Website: walmart
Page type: customer-info-address
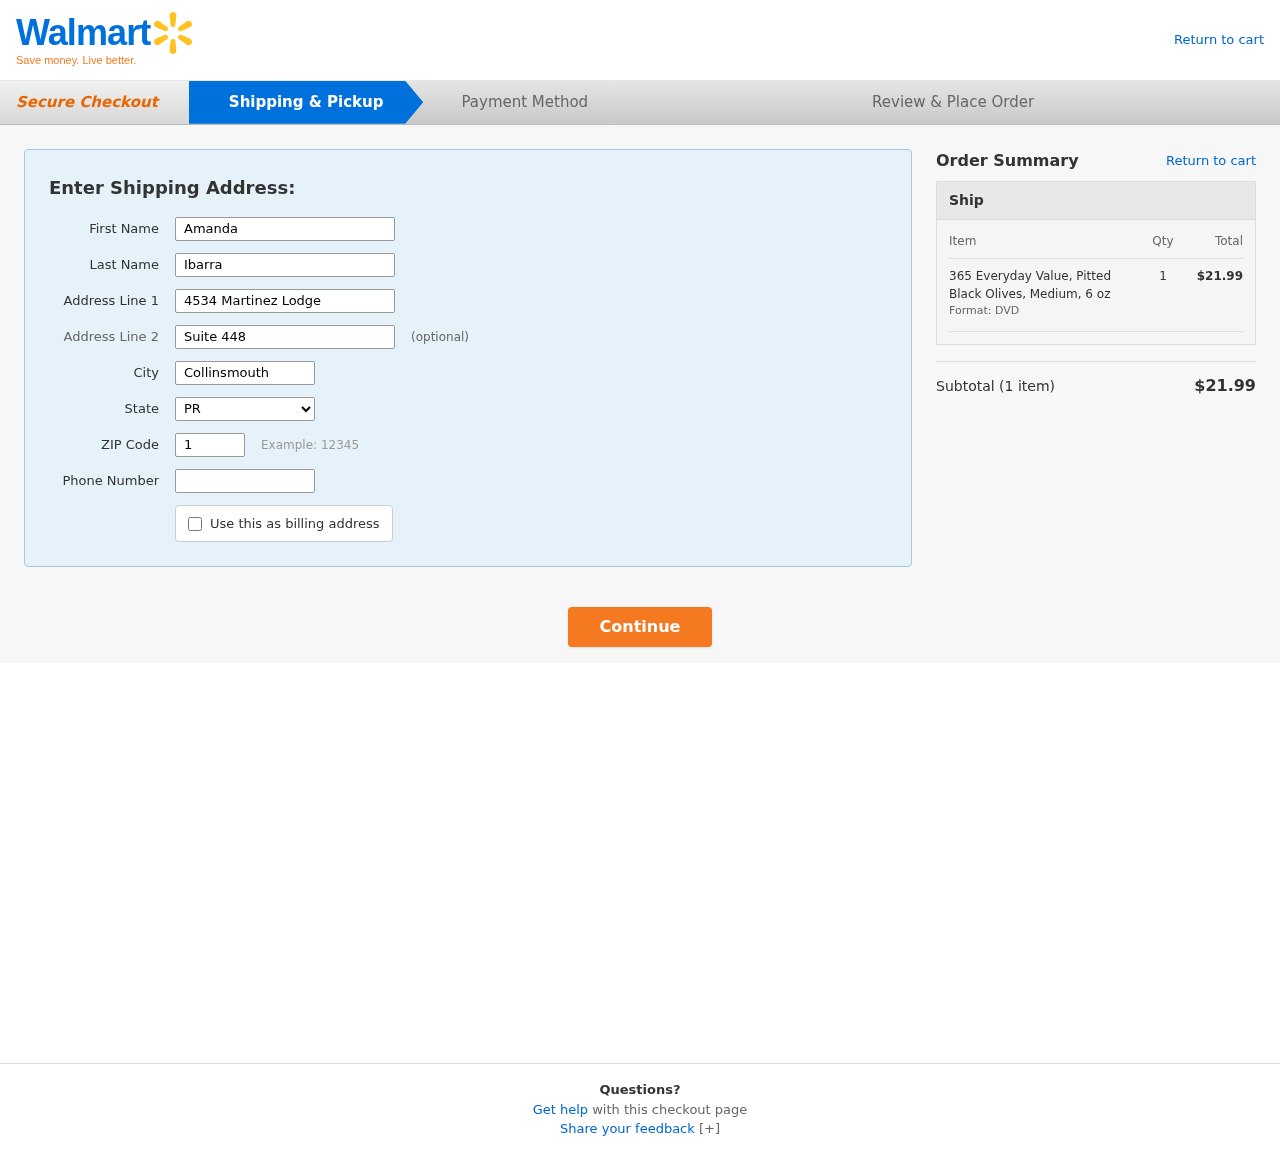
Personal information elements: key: PII_CITY
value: Collinsmouth
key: PII_FIRSTNAME
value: Amanda
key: PII_LASTNAME
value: Ibarra
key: PII_PHONE
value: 3859399762
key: PII_POSTCODE
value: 12580
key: PII_STATE
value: PR
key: PII_STREET
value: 4534 Martinez Lodge
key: PII_STREET2
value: Suite 448
Product elements: key: PRODUCT1_NAME
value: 365 Everyday Value, Pitted Black Olives, Medium, 6 oz
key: PRODUCT1_QUANTITY
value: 1
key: PRODUCT1_LINE_TOTAL
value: $21.99
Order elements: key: ORDER_NUM_ITEMS
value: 1
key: ORDER_SUBTOTAL
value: $21.99